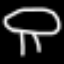
Label: mushroom